Interaction volume radius: 5 \u00c5
Interaction volume height: 20 \u00c5
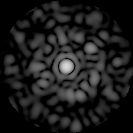
Disorder parameter: 0.8562